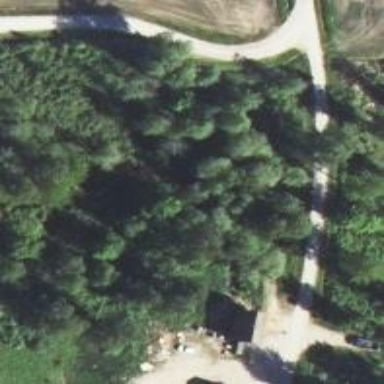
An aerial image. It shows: Path.